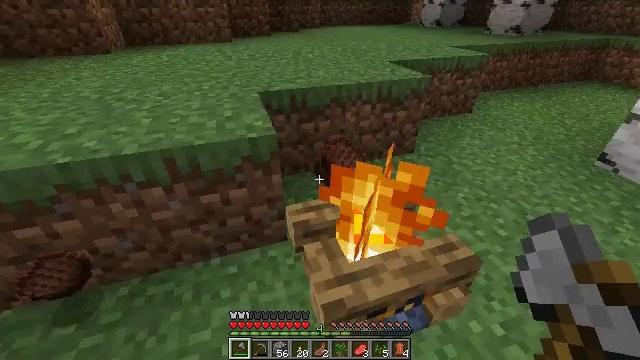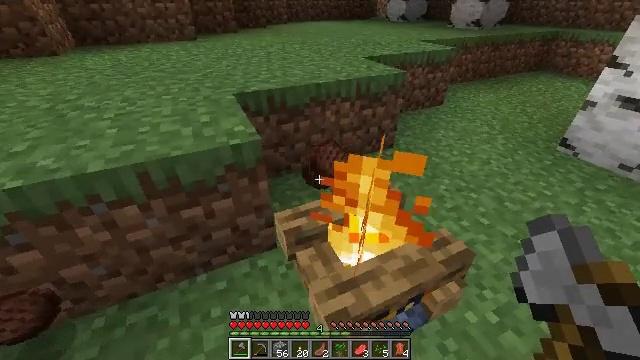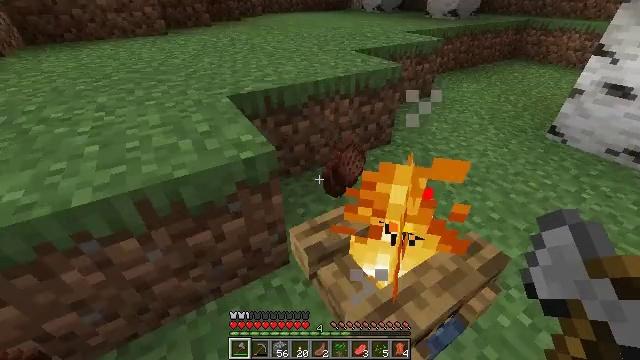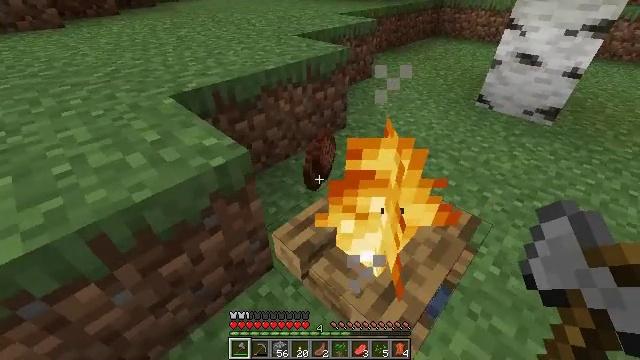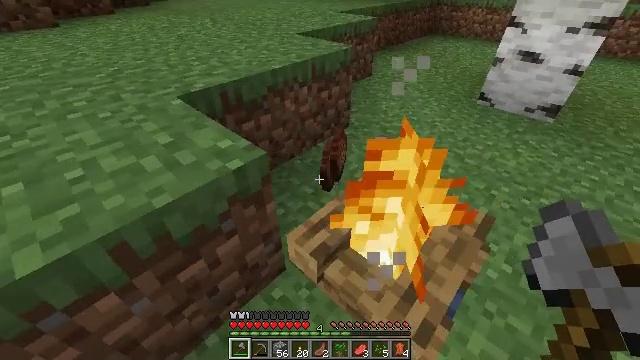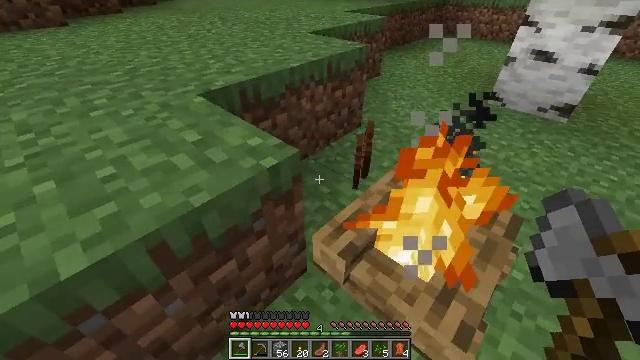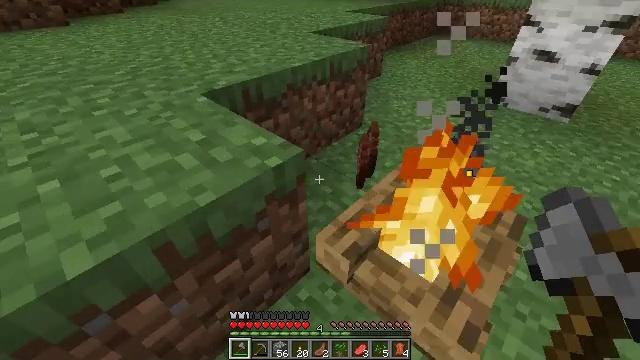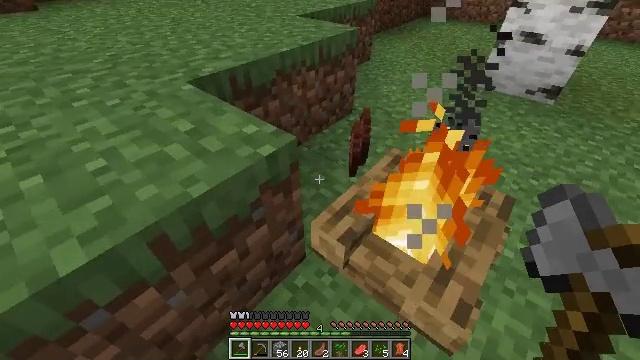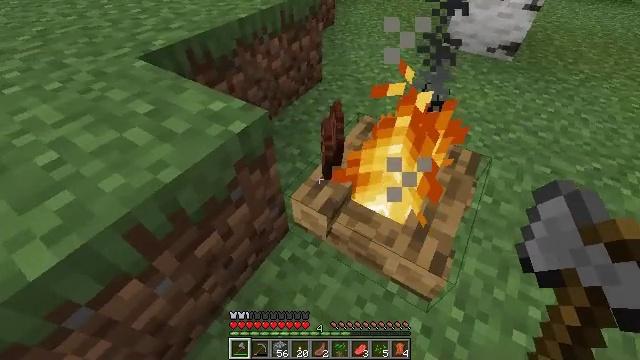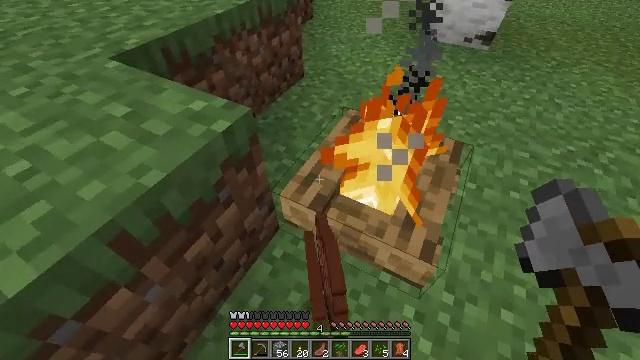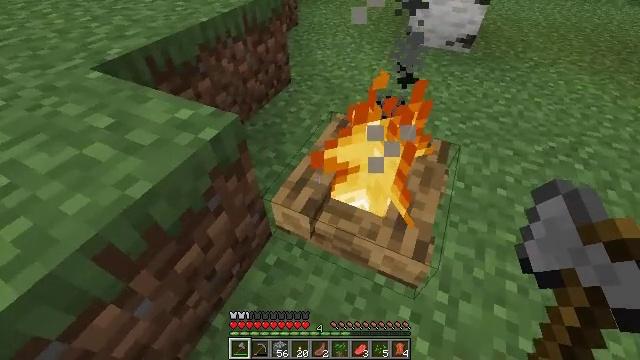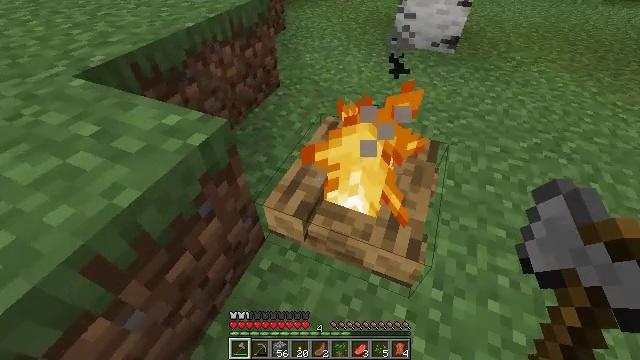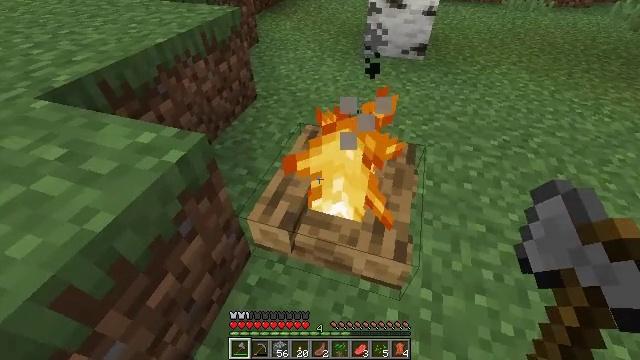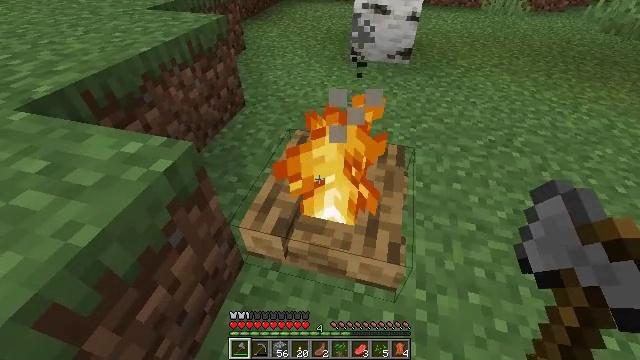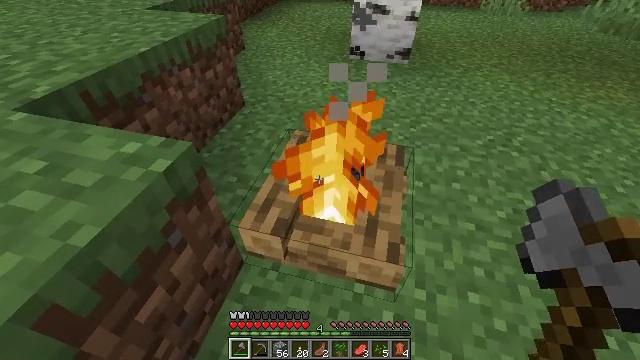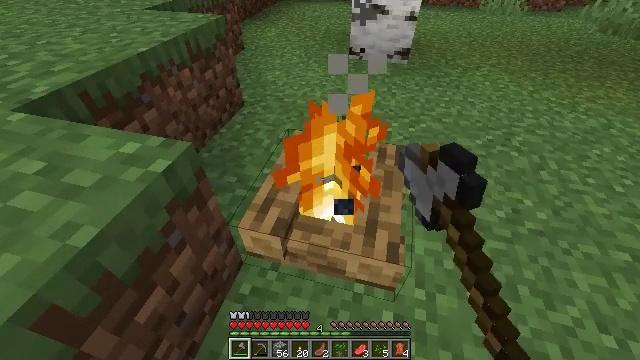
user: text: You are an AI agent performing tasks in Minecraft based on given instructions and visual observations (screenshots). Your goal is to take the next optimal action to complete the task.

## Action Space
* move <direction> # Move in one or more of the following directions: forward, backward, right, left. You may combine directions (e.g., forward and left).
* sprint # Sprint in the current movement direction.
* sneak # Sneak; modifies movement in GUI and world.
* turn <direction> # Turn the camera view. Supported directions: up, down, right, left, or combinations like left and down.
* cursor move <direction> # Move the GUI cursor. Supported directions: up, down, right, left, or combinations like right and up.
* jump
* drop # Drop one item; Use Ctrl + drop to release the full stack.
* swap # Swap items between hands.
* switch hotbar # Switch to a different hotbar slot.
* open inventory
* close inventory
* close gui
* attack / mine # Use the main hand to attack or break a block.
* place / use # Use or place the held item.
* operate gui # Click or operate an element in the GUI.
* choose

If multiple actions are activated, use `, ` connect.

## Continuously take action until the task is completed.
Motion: motion action
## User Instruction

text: Disassemble the campfire for reuse.
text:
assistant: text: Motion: move forward and move left, turn right
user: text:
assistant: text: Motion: move forward and move left, turn right and down
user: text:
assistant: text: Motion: move left, turn right and down
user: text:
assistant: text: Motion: turn right
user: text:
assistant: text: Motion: no_op
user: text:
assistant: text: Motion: no_op
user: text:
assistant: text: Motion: turn right and down
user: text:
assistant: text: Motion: turn right and down
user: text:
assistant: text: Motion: turn right
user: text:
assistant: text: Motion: turn right and up
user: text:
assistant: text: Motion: turn right
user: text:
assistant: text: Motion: turn right and up
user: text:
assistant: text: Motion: turn right and up
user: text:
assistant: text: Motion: attack / mine
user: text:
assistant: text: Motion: attack / mine
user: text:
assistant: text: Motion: no_op
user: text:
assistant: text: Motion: no_op
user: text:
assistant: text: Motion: no_op
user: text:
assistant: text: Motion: no_op
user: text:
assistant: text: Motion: no_op
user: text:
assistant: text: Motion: no_op
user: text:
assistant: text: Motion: no_op
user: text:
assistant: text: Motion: no_op
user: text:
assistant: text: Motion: no_op
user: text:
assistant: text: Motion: no_op
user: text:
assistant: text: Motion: no_op
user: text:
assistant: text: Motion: no_op
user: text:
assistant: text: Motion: no_op
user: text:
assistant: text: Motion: attack / mine
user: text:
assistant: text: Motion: attack / mine